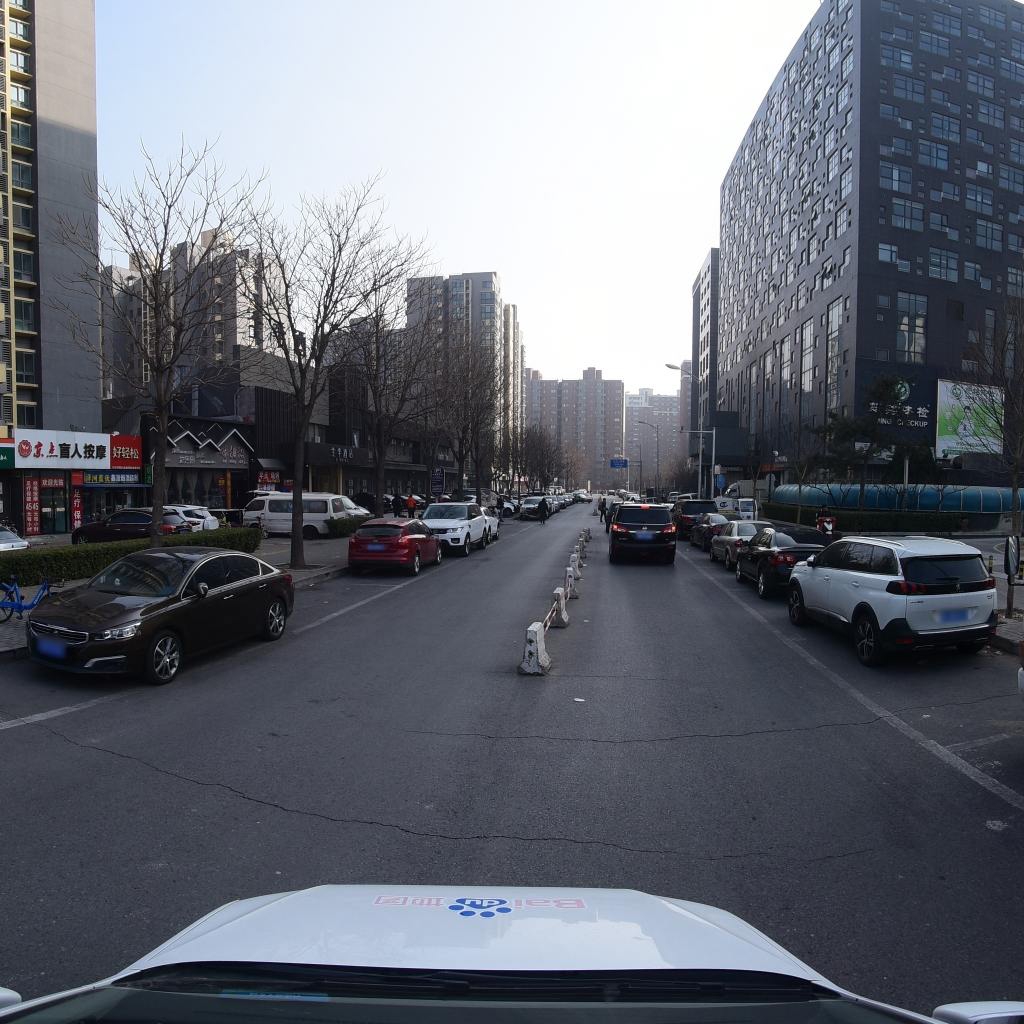
Region: Fengtai
Road damage annotations: transverse crack, transverse crack, transverse crack